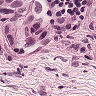
Metastatic tissue present: yes